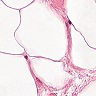
Metastatic tissue present: no